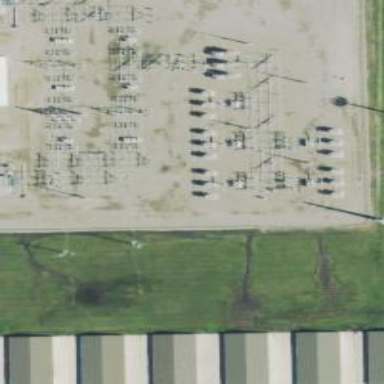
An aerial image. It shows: Switch used for power control.